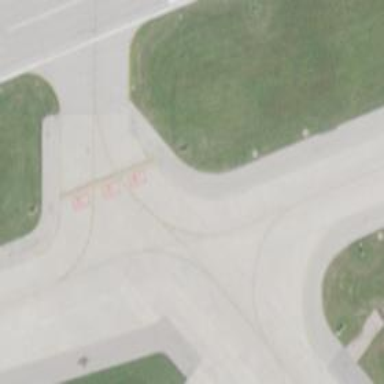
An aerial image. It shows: Image of taxiway at airport.